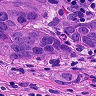
Metastatic tissue present: yes